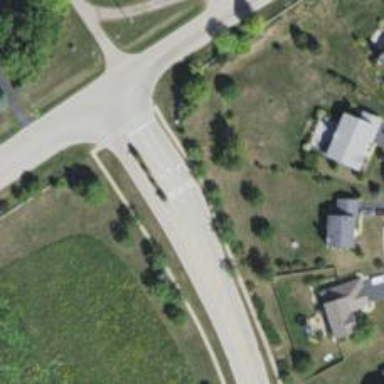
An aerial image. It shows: Smooth asphalt road in residential area.